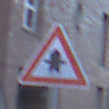
Verkehrszeichen: Vorfahrt
Umgebung: Outdoor, Urban
Tageszeit: SunriseSunset
Wetter: Clear
Licht: Natural
Jahreszeit: NotSpecified
Kontrast: MediumContrast